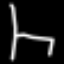
Label: chair